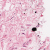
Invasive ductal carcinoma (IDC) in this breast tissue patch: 0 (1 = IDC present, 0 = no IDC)